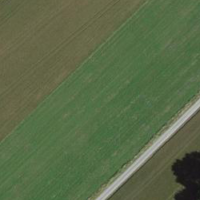
EUNIS habitat code: 52
Species observed at this site:
Cardamine pratensis